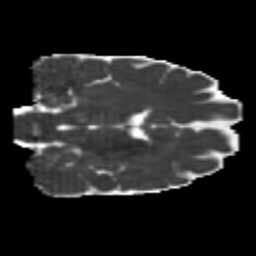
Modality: MD
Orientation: coronal
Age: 24
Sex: male
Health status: healthy
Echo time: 0.074 s